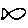
Label: fish